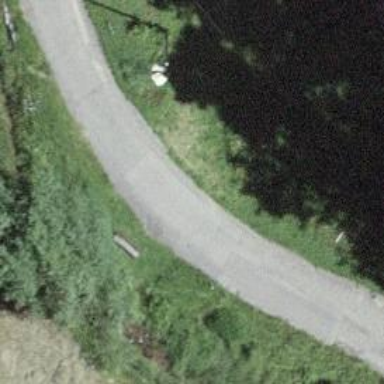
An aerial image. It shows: Bench.